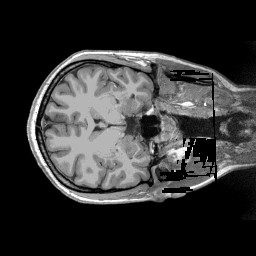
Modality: T1w
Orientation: axial